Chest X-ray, PA view. Patient: 55 years old, sex F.
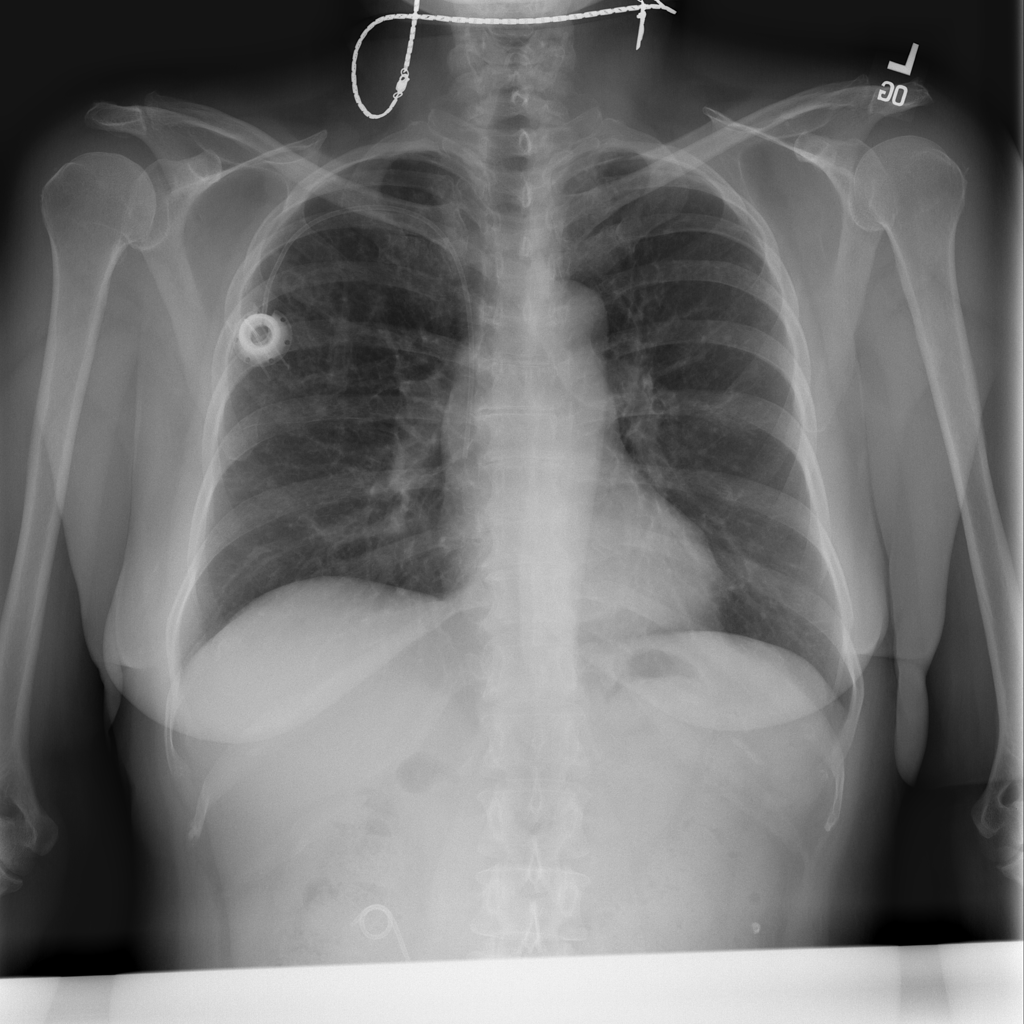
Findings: No Finding